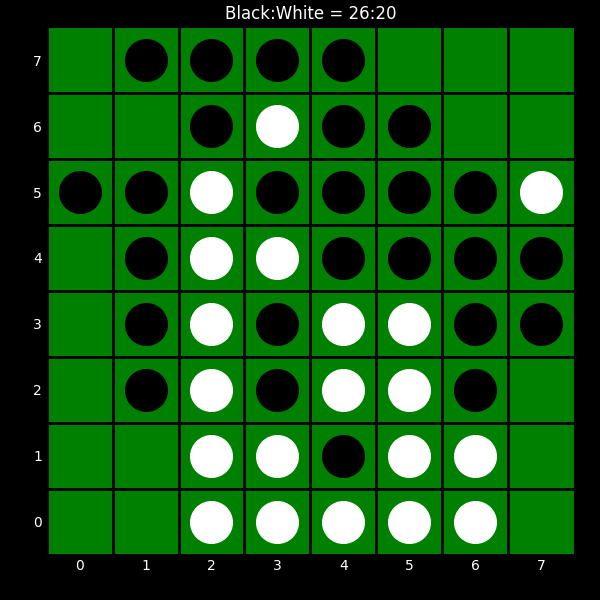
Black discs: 26
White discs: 20